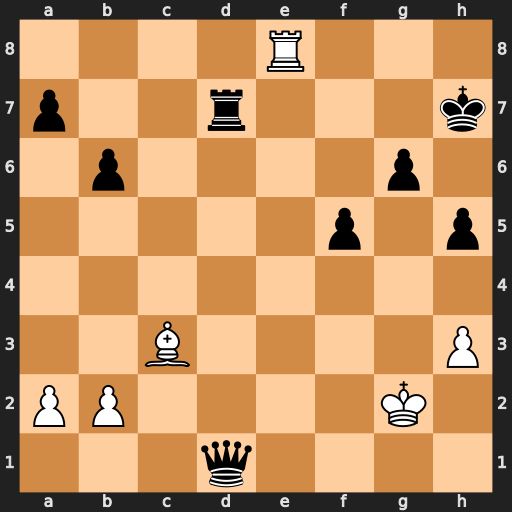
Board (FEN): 4R3/p2r3k/1p4p1/5p1p/8/2B4P/PP4K1/3q4
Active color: w
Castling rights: -
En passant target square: -
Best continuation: Rh8#